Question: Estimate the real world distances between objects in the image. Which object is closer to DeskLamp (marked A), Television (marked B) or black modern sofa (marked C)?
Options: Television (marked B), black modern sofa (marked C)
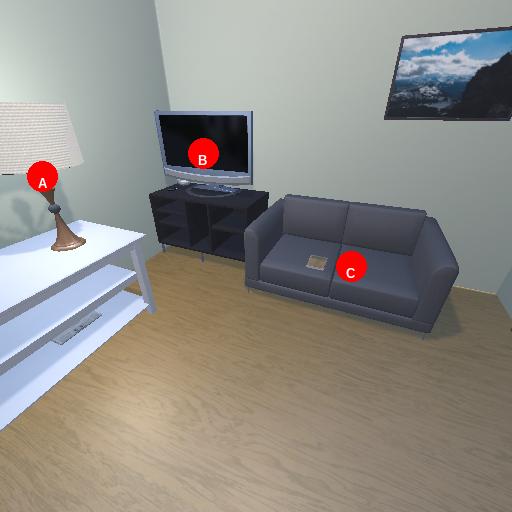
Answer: Television (marked B)